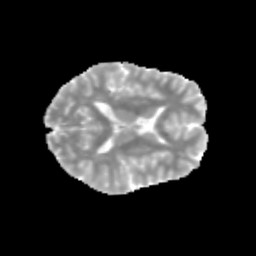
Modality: MD
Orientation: axial
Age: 13
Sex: female
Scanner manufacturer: siemens
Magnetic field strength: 3 T
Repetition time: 3.8 s
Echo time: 0.07 s